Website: bh-photo
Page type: newsletter-management
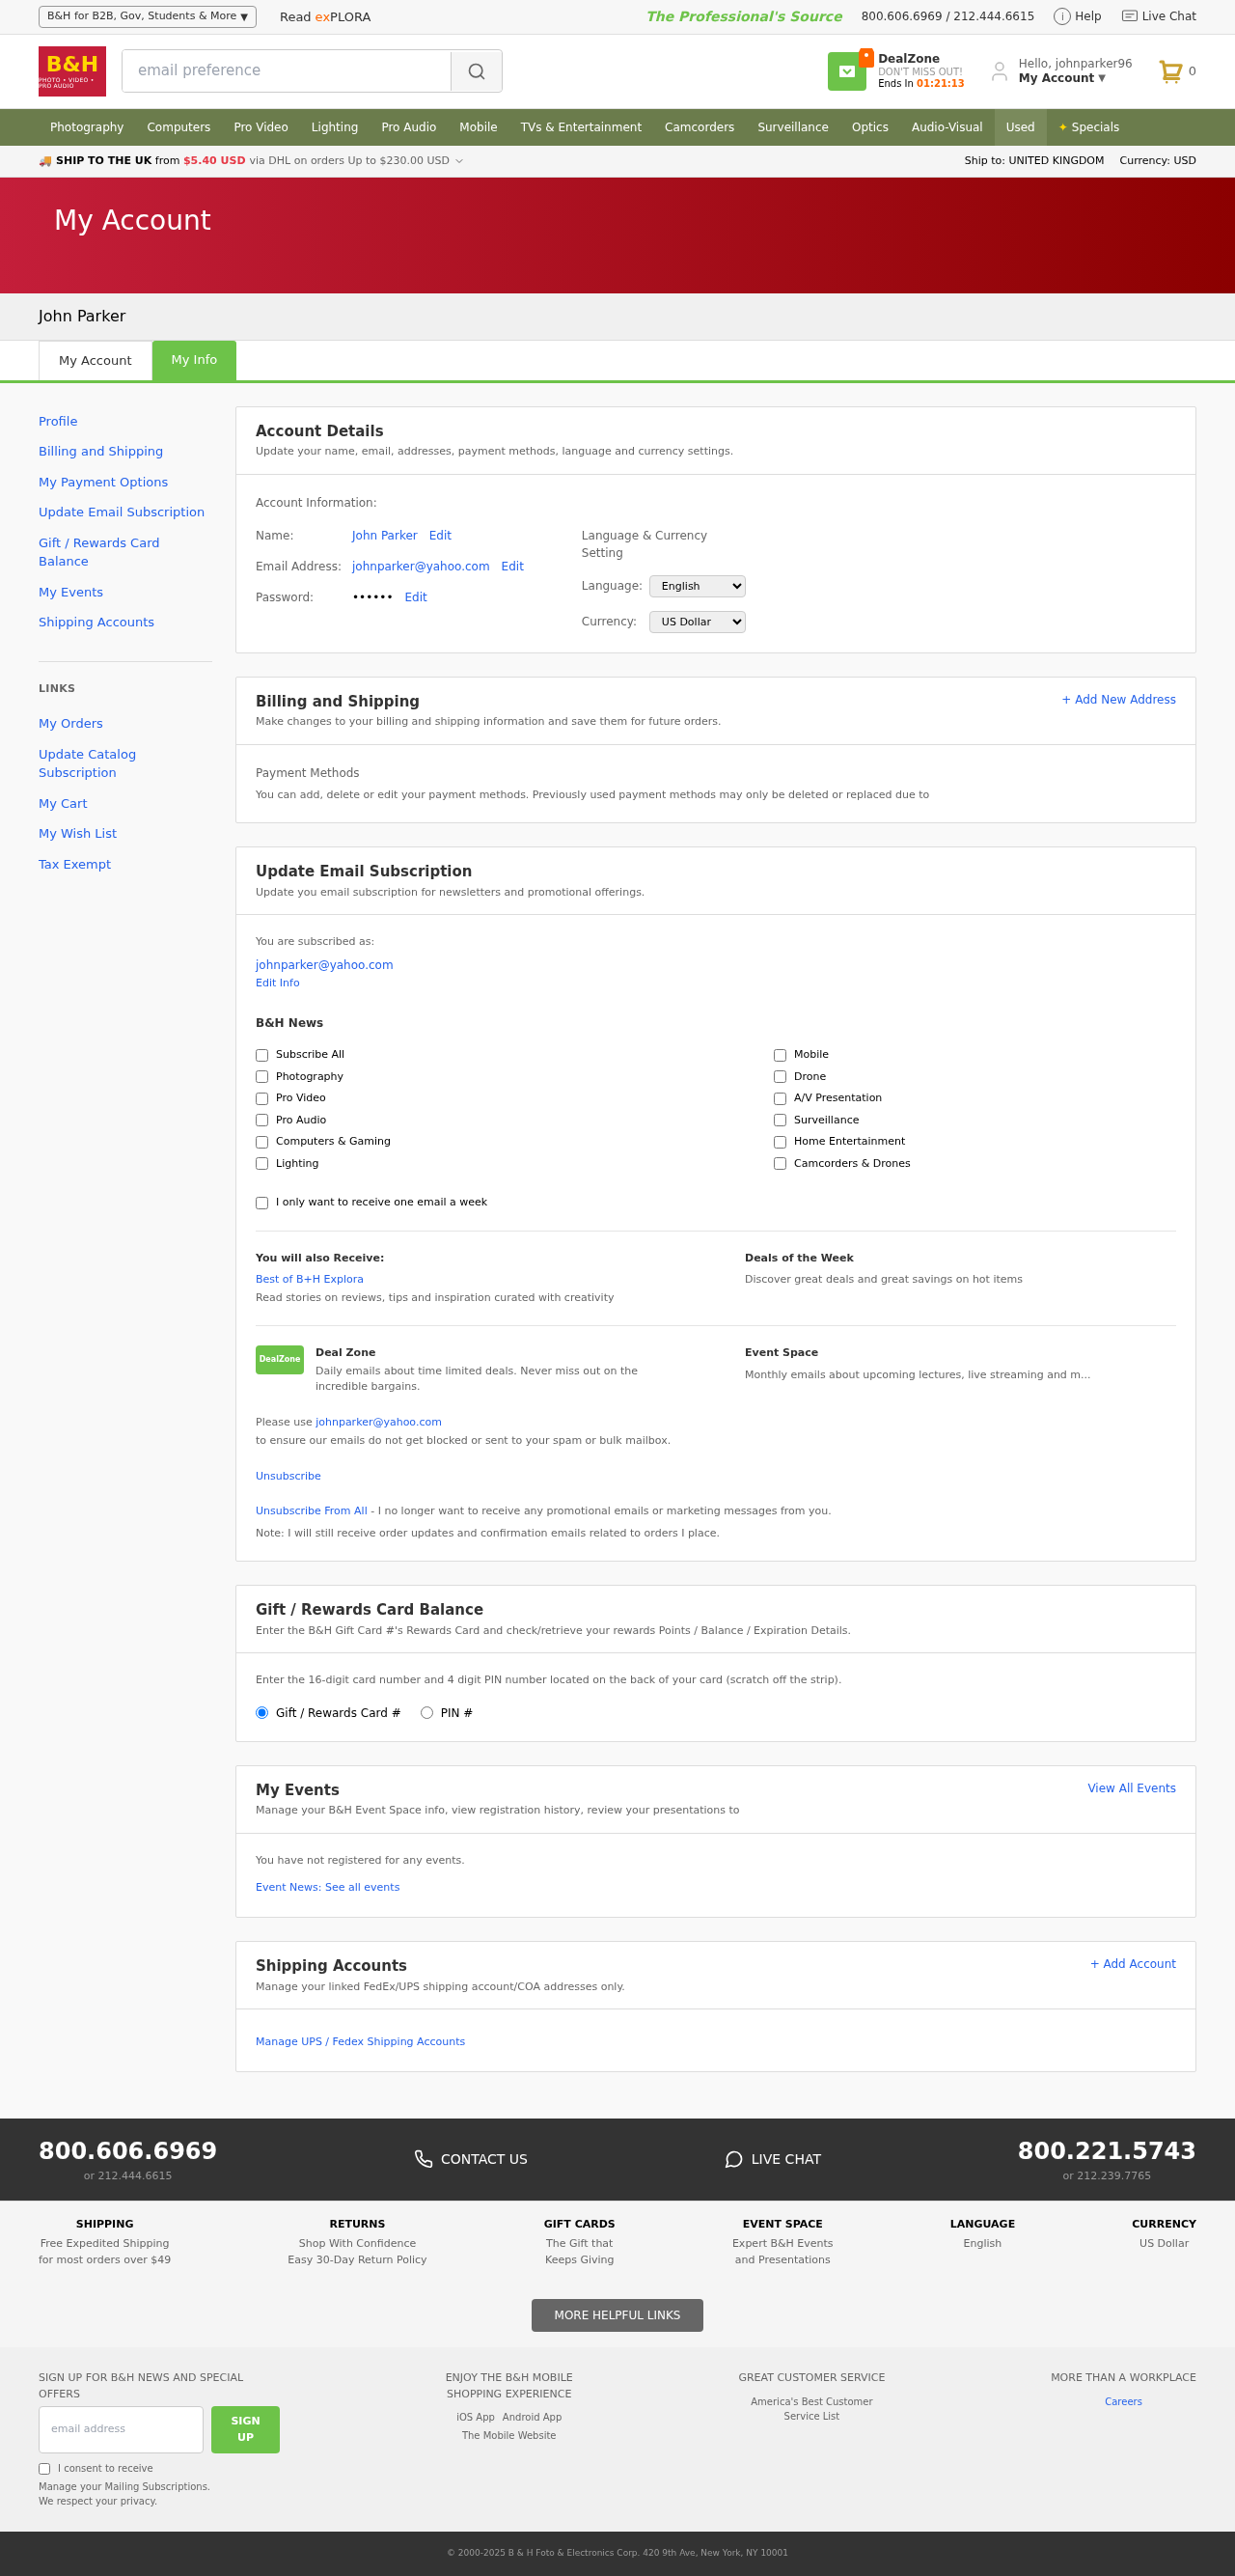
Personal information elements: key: PII_EMAIL
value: johnparker@yahoo.com
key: PII_FULLNAME
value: John Parker
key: PII_LOGIN_USERNAME
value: johnparker96
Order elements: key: ORDER_NUM_ITEMS
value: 0
Search elements: key: HEADER_SEARCH
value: email preference